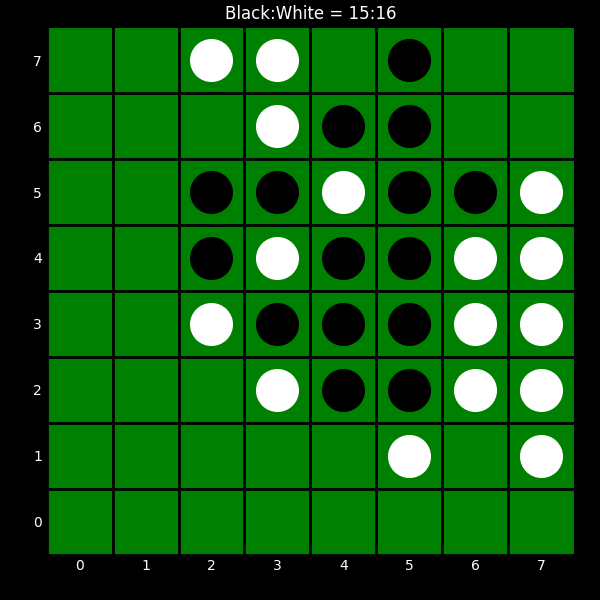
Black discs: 15
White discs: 16